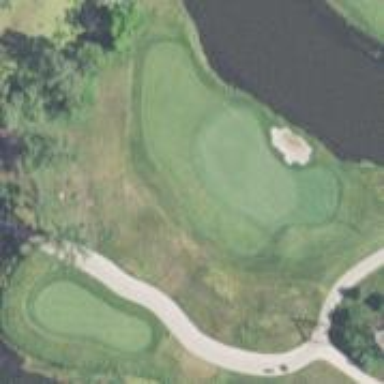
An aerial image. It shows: Golf fairway surrounded by grass.